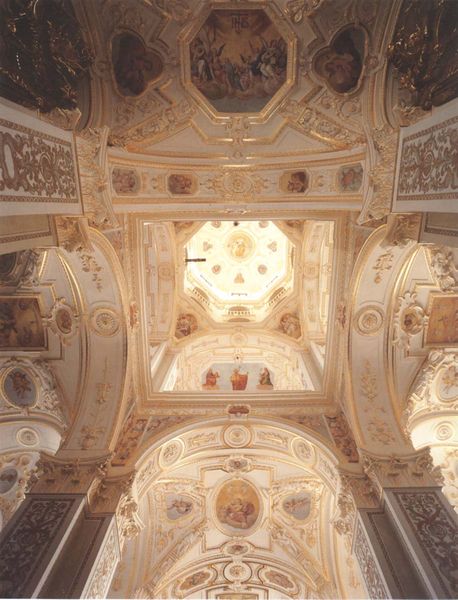
Titel: Stift Kempten
Künstler: Michael Beer
Standort: Kempten, Stift (EU - D - Bayern)
Schlagwörter: gemälde, fenster, hell, licht, blick, dach, architektur, barock, kirche, gold, engel, figuren, kuppel, stuck, foto, oben, bögen, deckengemälde, fresko, freundlich, sakral, gegenreformation, baroc